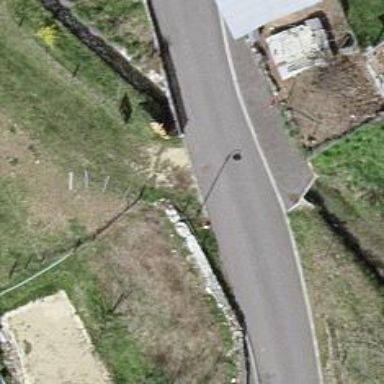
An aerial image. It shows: Residential road with bridge.